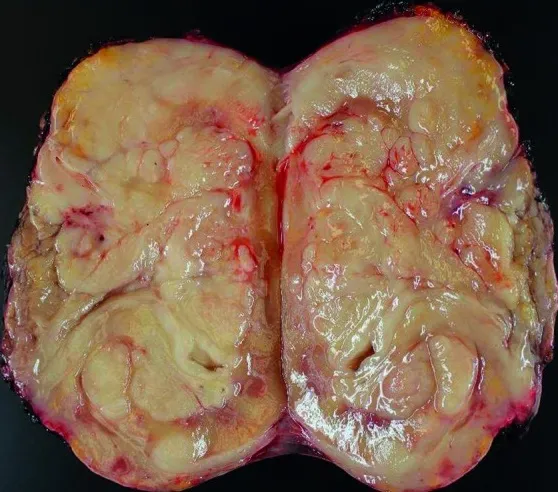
Gross pathology demonstrates near diffuse replacement of bisected renal parenchyma by infiltrative tumor, extending into perinephric adipose tissue. The proximal ureteral wall (left) is markedly thickened and involved by lymphoma.
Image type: medical_photograph (other_medical_photograph)